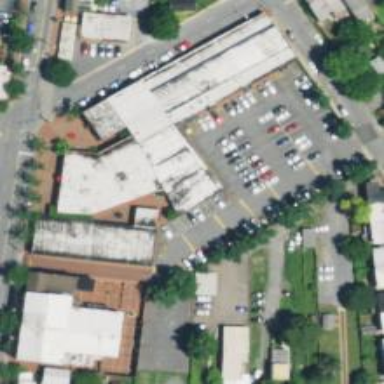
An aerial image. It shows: Retail area.